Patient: sex F, age 61
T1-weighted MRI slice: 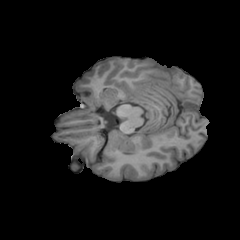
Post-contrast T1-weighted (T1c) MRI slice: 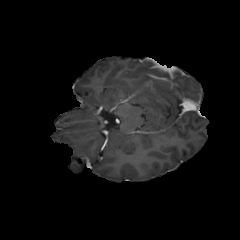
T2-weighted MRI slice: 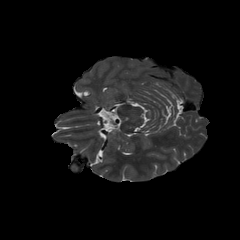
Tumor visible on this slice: no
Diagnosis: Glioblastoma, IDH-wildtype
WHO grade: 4